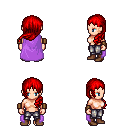
a pixel art fantasy rpg character, female body template, human, light skin, lavender cape, metal pants, red left-swept hairstyle, leather bracers, brown shoes, four views (front, back, left, right), 2x2 character sprite sheet, small pixel art, hard edges, no anti-aliasing